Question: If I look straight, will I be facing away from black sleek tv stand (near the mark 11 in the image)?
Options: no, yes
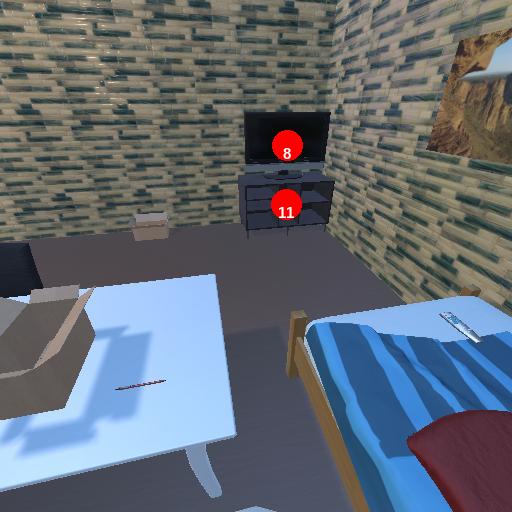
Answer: no